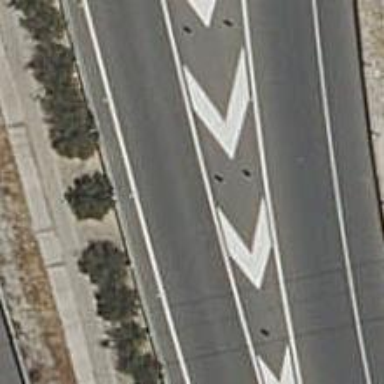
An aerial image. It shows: Motorway link.